Question: I'm using mongodb suite in yii framework, when assign CUploadedFile to public property image class model , get error :
'''
MongoException
zero-length keys are not allowed, did you use $ with double quotes?
/var/www/html/bablog/protected/extensions/YiiMongoDbSuite/EMongoDocument.php(611)
'''

model class :
'''
...
public function rules() {
return array(
...
array('image', 'file',
'types'=>'jpg,jpeg, png' ,
'mimeTypes' => 'image/jpeg , image/pjpeg,image/png' ,
'safe'=>true,
'maxFiles' => 1 ,
'maxSize' => 1024 ,
'minSize' => 100 ,
),
);
}
'''
add code :
'''
echo '<pre>';
print_r(CUploadedFile::getInstance($model,'image'));
die();
'''
output:
'''
CUploadedFile Object
(
[_name:CUploadedFile:private] => download.jpg
[_tempName:CUploadedFile:private] => /tmp/phpC8GRRt
[_type:CUploadedFile:private] => image/jpeg
[_size:CUploadedFile:private] => 530
[_error:CUploadedFile:private] => 0
[_e:CComponent:private] =>
[_m:CComponent:private] =>
)
'''
try :
1- declare image dynamic property in model , but define __set function in parent again get same error.
2- define protected property but CUploadedFile::getInstance($model,'image') requirement public property , As a result, get error :( :D .
Question :
1-For the above problem, what do I do?
2- Is there any way that we define our own attributes in mongodbsuite , Instead of get attributes public property in class?
Sorry for my poor English
tnx for All
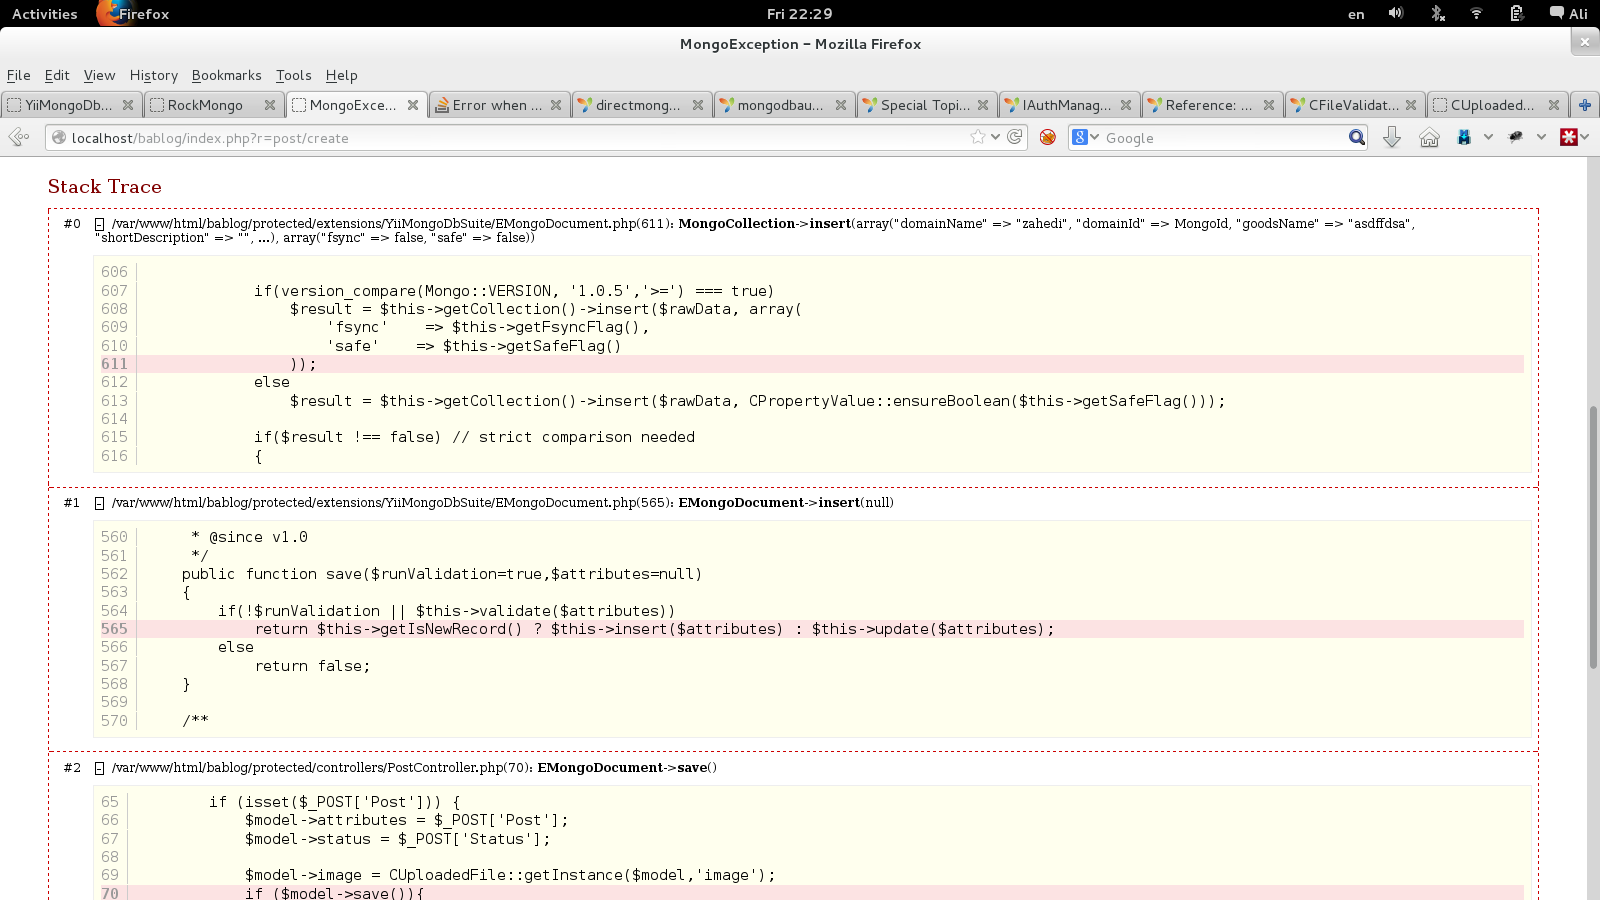
Answer: finally i'm multiple upload files :
view file :
'''
.....
<div class="row">
<?php echo $form->labelEx($model, 'image[0]'); ?>
<?php echo $form->fileField($model, 'image[0]'); ?>
<?php echo $form->error($model, 'image[0]'); ?>
</div>
<div class="row">
<?php echo $form->labelEx($model, 'image[1]'); ?>
<?php echo $form->fileField($model, 'image[1]'); ?>
<?php echo $form->error($model, 'image[1]'); ?>
</div>
.....
'''
controller file:
'''
<?php
public function actionCreate() {
$model = new Post;
$images = array();
// Uncomment the following line if AJAX validation is needed
// $this->performAjaxValidation($model);
if (isset($_POST['Post'])) {
$countImage = count($_POST['Post']['image']);
$model->attributes = $_POST['Post'];
$model->status = $_POST['Status'];
$j = 0;
for ($i = 0; $i < $countImage; $i++) {
$imageTemp = new Post;
$imageTemp->image = CUploadedFile::getInstance($imageTemp, "image[$i]");
if (!empty($imageTemp->image)) {
$images[$j] = $imageTemp;
$j++;
}
unset($imageTemp);
}
if ($model->save()) {
foreach ($images as $i => $image) {
$namePic[$i] = Yii::app()->params['pathImages'] . Yii::app()->params['domainName'] . '-' . (string) $model->_id . '-' . time() . '-' . rand(1, 1000) . '.' . $image->image->getExtensionName();
$image->image->saveAs($namePic[$i]);
}
$model->image = $namePic;
$model->update(array('image'), true);
unset($images);
//$this->redirect(array('view', 'id' => $model->_id));
}
}
$this->render('create', array(
'model' => $model,
));
}
'''
model :
'''
public function rules() {
return array(....
array('image', 'file',
'types'=>'jpg, png' ,
'mimeTypes' => 'image/gif, image/jpeg' ,
'safe'=>true,
'maxFiles' => 3 ,
'maxSize' => <PHONE> ,
),
....
);
}
'''
finish :D
I hope it's been getting better